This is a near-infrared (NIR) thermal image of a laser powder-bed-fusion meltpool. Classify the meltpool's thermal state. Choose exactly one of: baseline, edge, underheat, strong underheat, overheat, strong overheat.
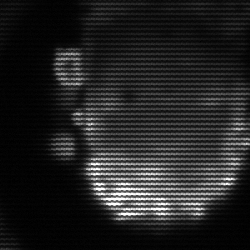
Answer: baseline